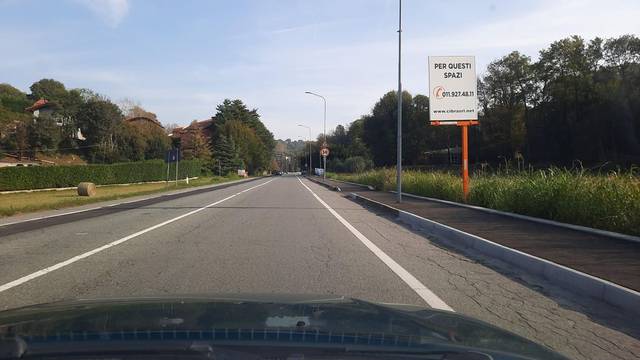
Region: Italy
Coordinates: 45.457, 7.859